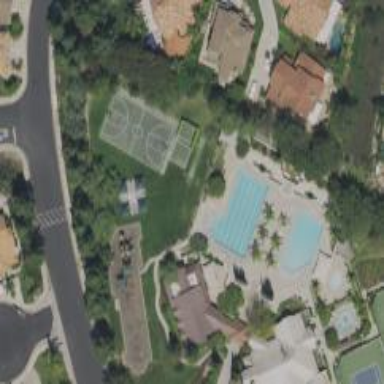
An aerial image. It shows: Shuffleboard pitch located in leisure land area.